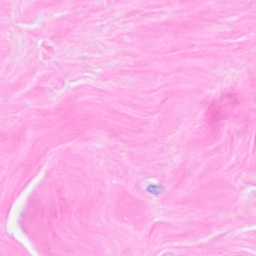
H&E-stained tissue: Breast